【题型】解答题　【知识点】平面几何　【难度】medium
如图，在梯形 \(ABCD\) 中，点 \(E\)、\(F\) 分别在边 \(AB\)、\(CD\) 上，\(AD \parallel EF \parallel BC\)，\(EF\) 与 \(BD\) 交于点 \(G\)，\(AD=5\)，\(BC=10\)，\(\dfrac{AE}{EB}=\dfrac{2}{3}\)。

(1) 直接写出 \(EF\) 的长；
\vspace{0.8em}
\noindent
(2) 设 \(\overrightarrow{BA} = \vec{a}\)，\(\overrightarrow{BC} = \vec{b}\)，在图中画出 \(\overrightarrow{BD}\) 在 \(\vec{a}\) 和 \(\vec{b}\) 方向上的分向量，并直接用 \(\vec{a}\) 和 \(\vec{b}\) 的线性组合表示 \(\overrightarrow{BD}\)。
\vspace{0.8em}
\noindent
(3) \(\overrightarrow{FC} = \underline{\quad\quad}\)（用向量 \(\vec{a}\)、\(\vec{b}\) 表示）。
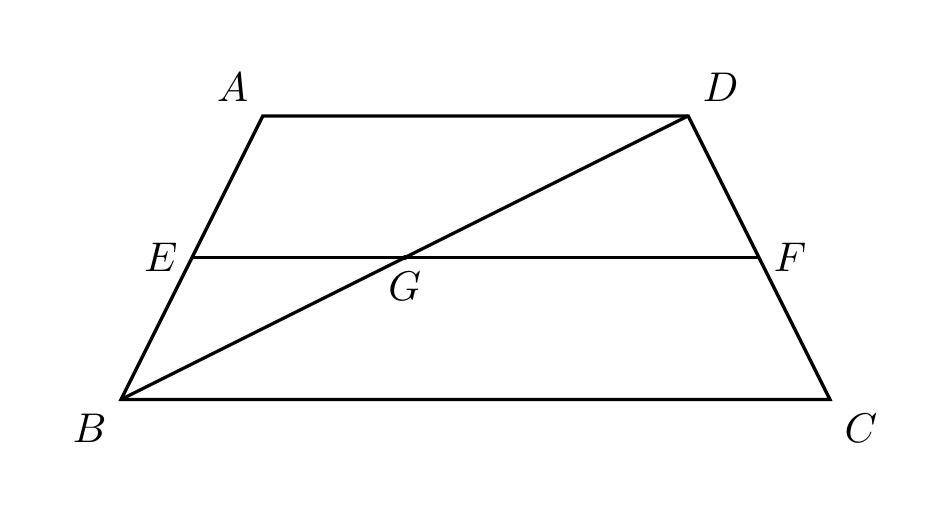
【解答】
\noindent
【答案】(1) $7$
\vspace{0.5em}
\noindent
(2) $\vec{a} + \dfrac{1}{2}\vec{b}$，图见解析
\vspace{0.5em}
\noindent
(3) $-\dfrac{3}{5}\vec{a} + \dfrac{3}{10}\vec{b}$
\vspace{0.5em}
\noindent
【知识点】由平行线求相关线段的长或比值、相似三角形的判定与性质综合、向量的线性运算
\vspace{0.5em}
\noindent
【分析】本题考查平行线分线段成比例定理，相似三角形的判定与性质，向量的线性运算：
\begin{enumerate}
\item 根据平行线分线段成比例定理，由 $AD \parallel EF \parallel BC$，可得 $\dfrac{DF}{DC} = \dfrac{AE}{AB} = \dfrac{2}{5}$，再证 $\triangle ADB \backsim \triangle EGB$，$\triangle DFG \backsim \triangle DCB$，根据对应边成比例，可得 $\dfrac{EG}{AD} = \dfrac{EB}{AB} = \dfrac{3}{5}$，$\dfrac{GF}{BC} = \dfrac{DF}{DC} = \dfrac{2}{5}$，代入数值计算可得答案；
\item 利用平行四边形法则画分向量；
\item 先根据 $\overrightarrow{DC} = \overrightarrow{DH} + \overrightarrow{HC}$ 用向量 $\vec{a}$、$\vec{b}$ 表示出 $\overrightarrow{DC}$，再结合 $\dfrac{DF}{DC} = \dfrac{2}{5}$ 表示出 $\overrightarrow{FC}$。
\end{enumerate}
\vspace{0.5em}
\noindent
【详解】
(1) 解：$\because \dfrac{AE}{EB} = \dfrac{2}{3}$，\\
$\therefore \dfrac{AE}{AB} = \dfrac{2}{5}$，$\dfrac{EB}{AB} = \dfrac{3}{5}$，\\
$\because AD \parallel EF \parallel BC$，\\
$\therefore \dfrac{DF}{DC} = \dfrac{AE}{AB} = \dfrac{2}{5}$，\\
$\because AD \parallel EF \parallel BC$，\\
$\therefore \angle A = \angle BEG$，$\angle ADB = \angle EGB$，$\angle DGF = \angle DBC$，$\angle DFG = \angle DCB$，\\
$\therefore \triangle ADB \backsim \triangle EGB$，$\triangle DFG \backsim \triangle DCB$，\\
$\therefore \dfrac{EG}{AD} = \dfrac{EB}{AB} = \dfrac{3}{5}$，$\dfrac{GF}{BC} = \dfrac{DF}{DC} = \dfrac{2}{5}$，\\
$\because AD = 5$，$BC = 10$，\\
$\therefore \dfrac{EG}{5} = \dfrac{3}{5}$，$\dfrac{GF}{10} = \dfrac{2}{5}$，\\
$\therefore EG = 3$，$GF = 4$，\\
$\therefore EF = EG + GF = 3 + 4 = 7$；
\vspace{0.5em}
\noindent
(2) 解：作 $DH \parallel AB$ 交 $BC$ 于点 $H$，$\overrightarrow{BD}$ 在 $\vec{a}$ 和 $\vec{b}$ 方向上的分向量如下图所示：\\

$\because DH \parallel AB$，$AD \parallel BC$，\\
$\therefore$ 四边形 $ABHD$ 是平行四边形，\\
$\therefore BH = AD = 5$，\\
$\therefore \overrightarrow{BH} = \dfrac{1}{2}\overrightarrow{BC} = \dfrac{1}{2}\vec{b}$，\\
$\therefore \overrightarrow{BD} = \overrightarrow{BA} + \overrightarrow{BH} = \vec{a} + \dfrac{1}{2}\vec{b}$。
\vspace{0.5em}
\noindent
(3) 解：$\because HC = BC - BH = 10 - 5 = 5$，\\
$\therefore \overrightarrow{HC} = \dfrac{1}{2}\overrightarrow{BC} = \dfrac{1}{2}\vec{b}$，\\
$\therefore \overrightarrow{DC} = \overrightarrow{DH} + \overrightarrow{HC} = -\vec{a} + \dfrac{1}{2}\vec{b}$，\\
又 $\because \dfrac{DF}{DC} = \dfrac{2}{5}$，\\
$\therefore \overrightarrow{FC} = \dfrac{3}{5}\overrightarrow{DC}$，\\
\[
\therefore \overrightarrow{FC} = \frac{3}{5}\overrightarrow{DC} = -\frac{3}{5}\vec{a} + \frac{1}{2} \times \frac{3}{5}\vec{b} = -\frac{3}{5}\vec{a} + \frac{3}{10}\vec{b}.
\]
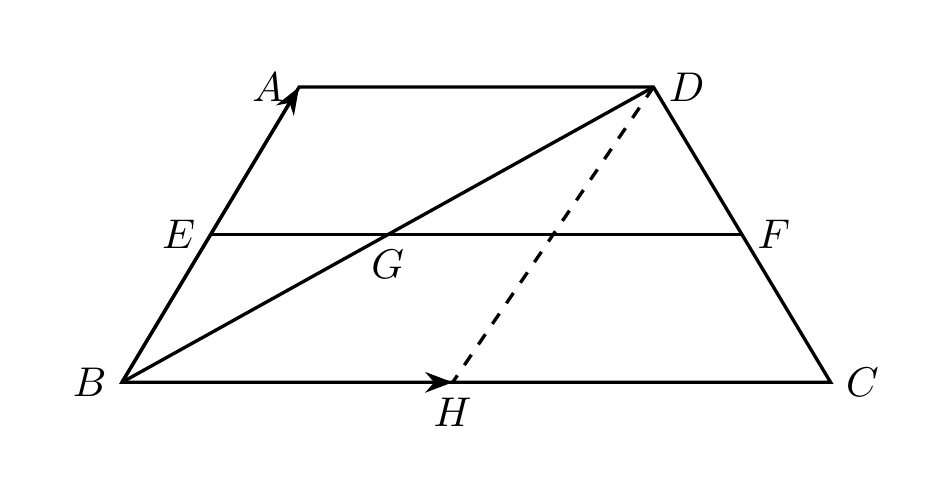